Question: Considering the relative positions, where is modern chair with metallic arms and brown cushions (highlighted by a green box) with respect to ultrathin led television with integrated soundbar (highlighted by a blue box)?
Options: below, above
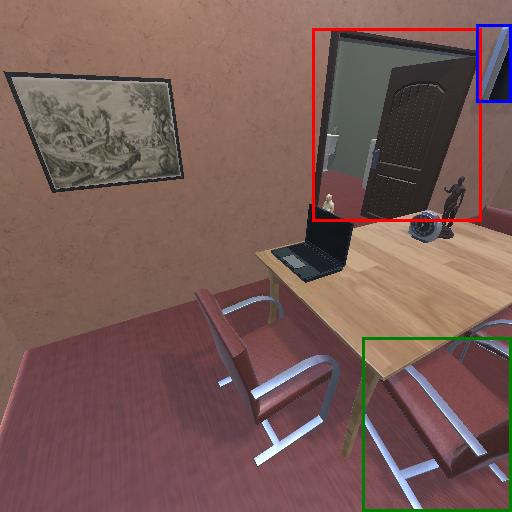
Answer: below